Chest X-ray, AP view. Patient: 46 years old, sex F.
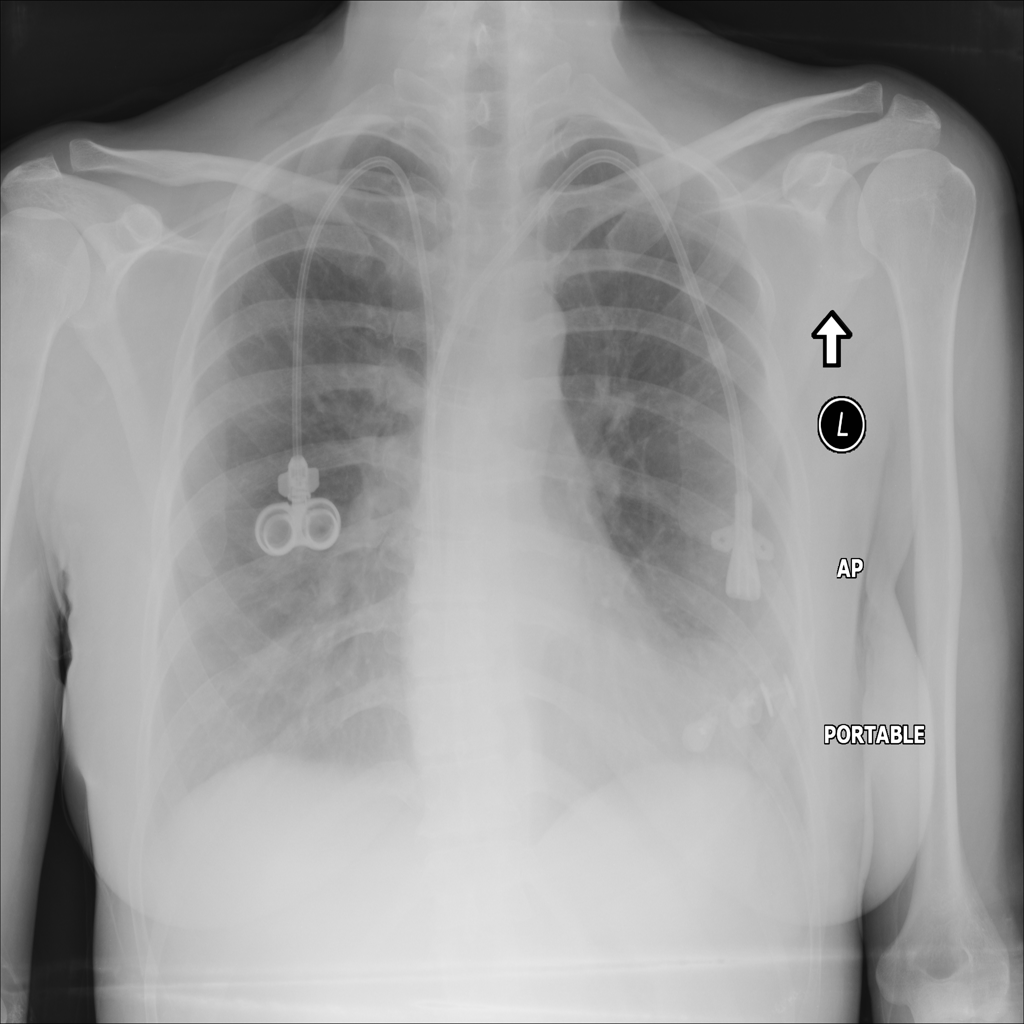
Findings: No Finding